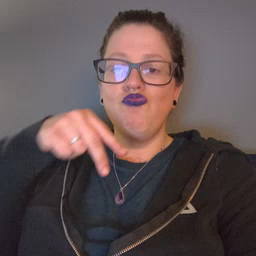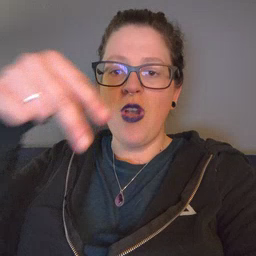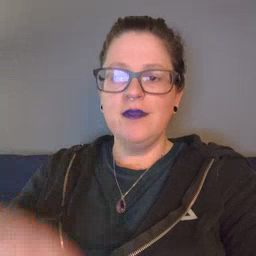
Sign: ride